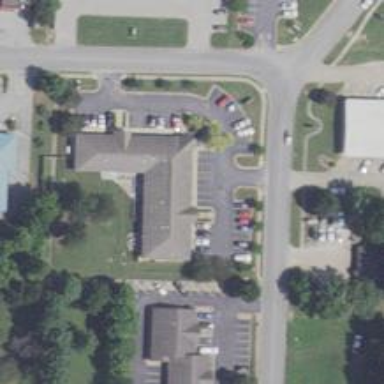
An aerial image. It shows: Healthcare clinic is depicted in the image.